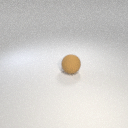
large brown rubber sphere